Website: lowes
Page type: billing-address
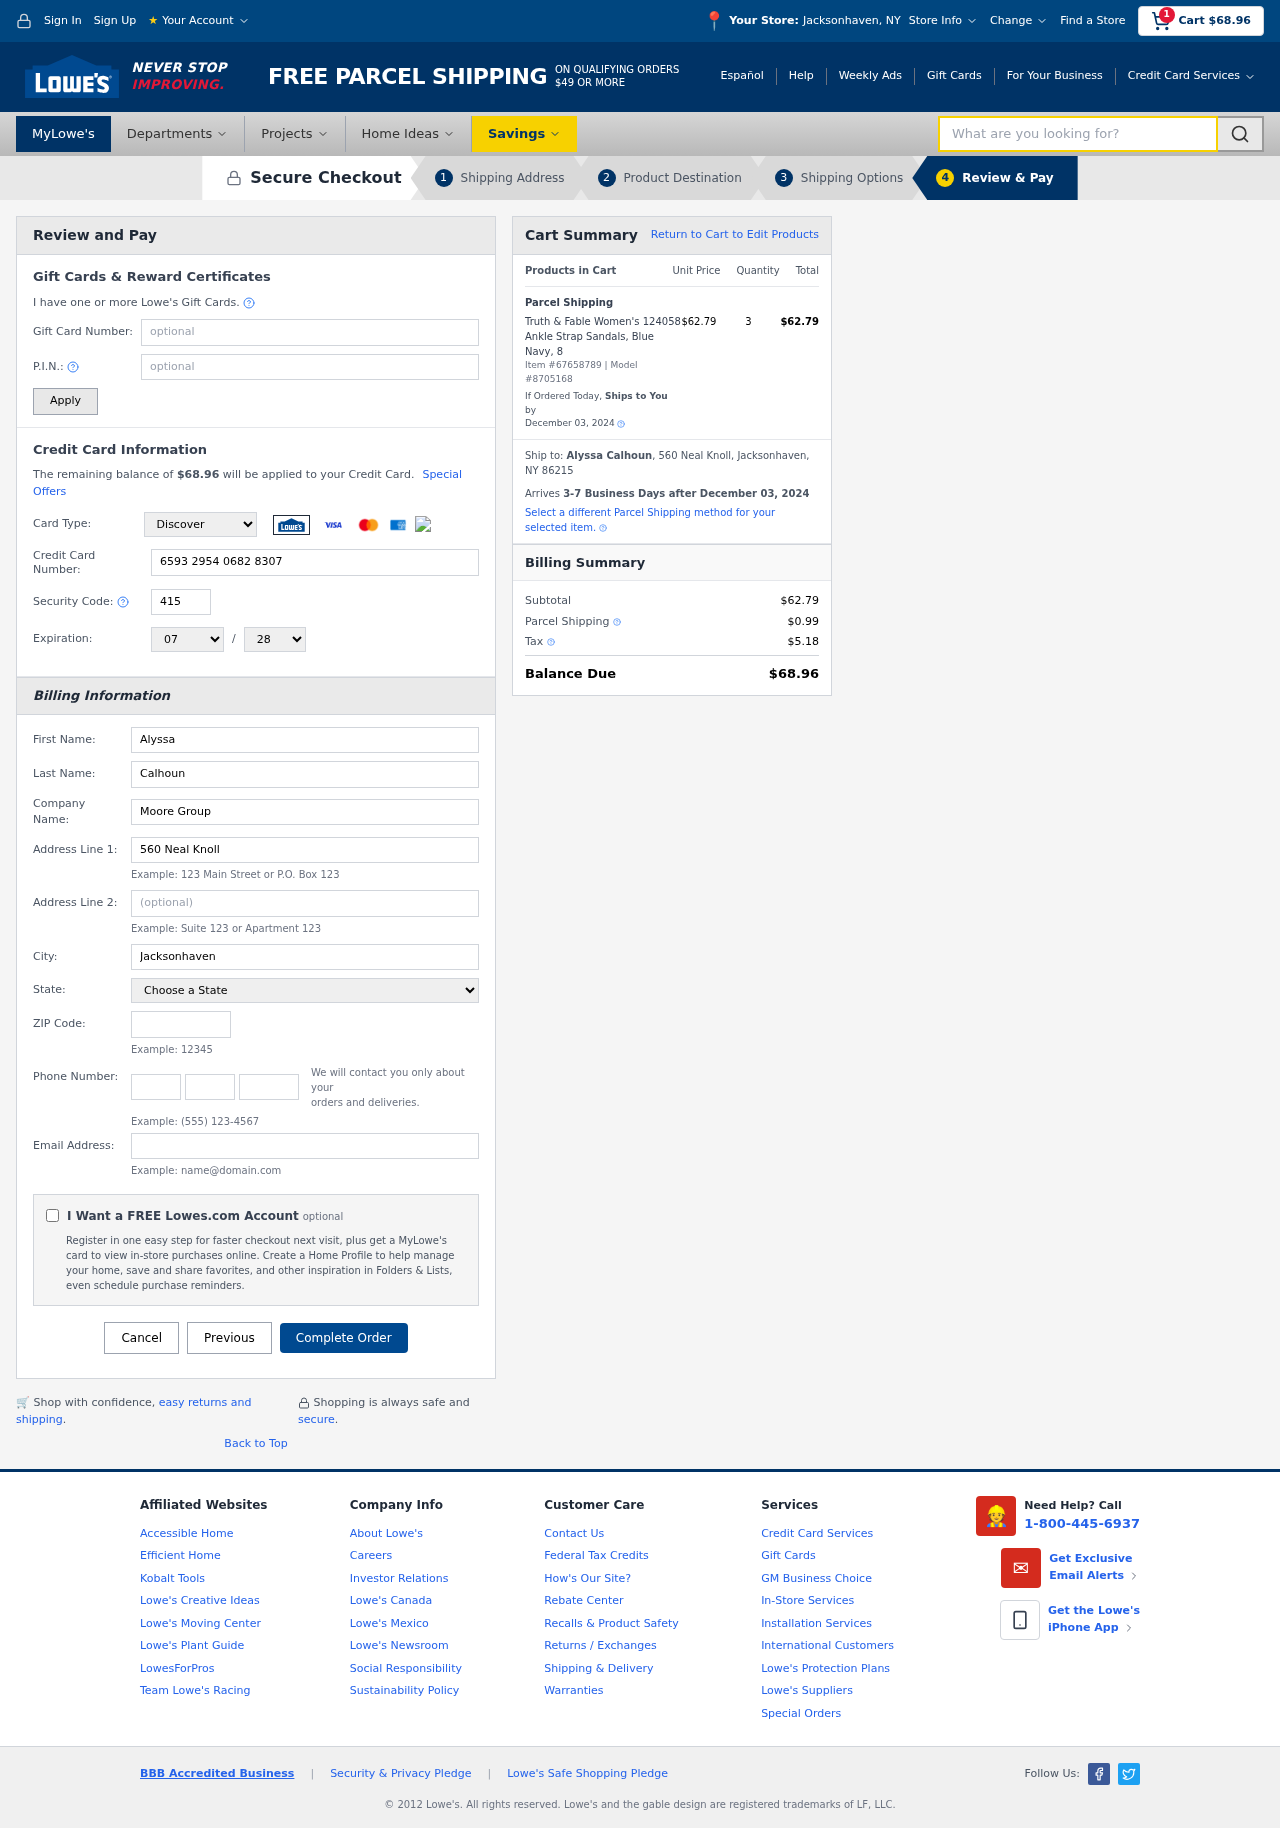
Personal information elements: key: PII_CARD_CVV
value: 415
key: PII_CARD_EXPIRY_MONTH
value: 07
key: PII_CARD_EXPIRY_YEAR
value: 28
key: PII_CARD_NUMBER
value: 6593 2954 0682 8307
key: PII_CARD_TYPE
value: Discover
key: PII_CITY
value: Jacksonhaven
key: PII_CITY_STATE
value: Jacksonhaven, NY
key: PII_COMPANY
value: Moore Group
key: PII_EMAIL
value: alyssa.calhoun@hotmail.com
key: PII_FIRSTNAME
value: Alyssa
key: PII_FULLNAME
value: Alyssa Calhoun
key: PII_LASTNAME
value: Calhoun
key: PII_PHONE_AREA
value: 201
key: PII_PHONE_PREFIX
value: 307
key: PII_PHONE_SUFFIX
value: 0405
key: PII_POSTCODE
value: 86215
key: PII_STATE
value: New York
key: PII_STREET
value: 560 Neal Knoll
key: PII_CITY_STATE_ZIP
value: Jacksonhaven, NY 86215
Product elements: key: PRODUCT1_NAME
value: Truth & Fable Women's 124058 Ankle Strap Sandals, Blue Navy, 8
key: PRODUCT1_PRICE
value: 62.79
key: PRODUCT1_QUANTITY
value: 3
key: PRODUCT_ITEM_NUMBER
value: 67658789
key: PRODUCT_MODEL_NUMBER
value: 8705168
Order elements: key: ORDER_SUBTOTAL
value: $68.96
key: ORDER_TOTAL
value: $68.96
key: ORDER_SHIPPING_DATE
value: December 03, 2024
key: ORDER_SUBTOTAL
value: $62.79
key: ORDER_DELIVERY_DATE
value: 3-7 Business Days after December 03, 2024
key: ORDER_SHIPPING_DATE2
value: December 03, 2024
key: ORDER_SUBTOTAL2
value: $62.79
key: ORDER_SHIPPING_COST
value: $0.99
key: ORDER_TAX
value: $5.18
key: ORDER_TOTAL2
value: $68.96
Search elements: key: HEADER_SEARCH
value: What are you looking for?